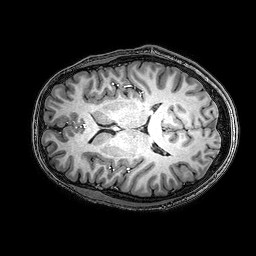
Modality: T1w
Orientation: axial
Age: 18
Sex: male
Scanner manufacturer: philips
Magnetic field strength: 3 T
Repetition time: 0.009 s
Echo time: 0.00351 s